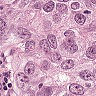
Metastatic tissue present: yes